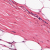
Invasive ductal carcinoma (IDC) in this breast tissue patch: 0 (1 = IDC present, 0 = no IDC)